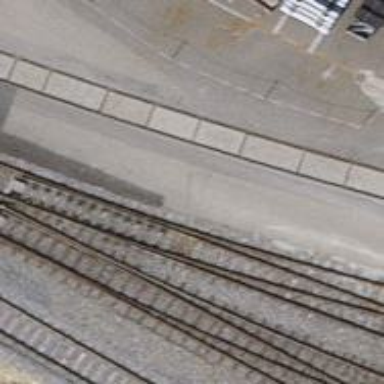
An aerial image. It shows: Railway switch.